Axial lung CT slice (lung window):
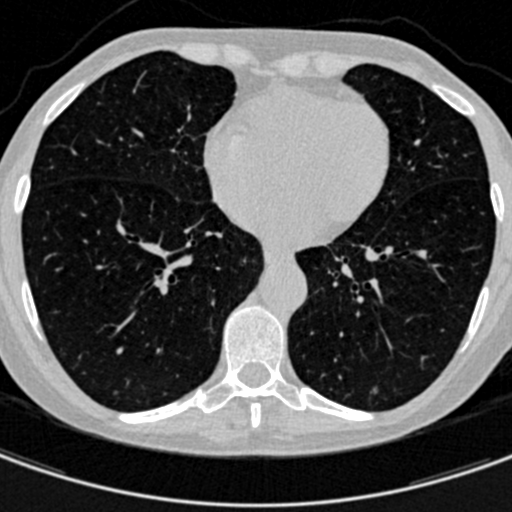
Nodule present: yes
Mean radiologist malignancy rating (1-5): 2.5